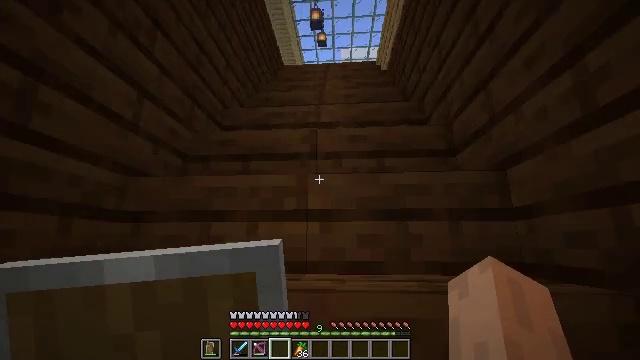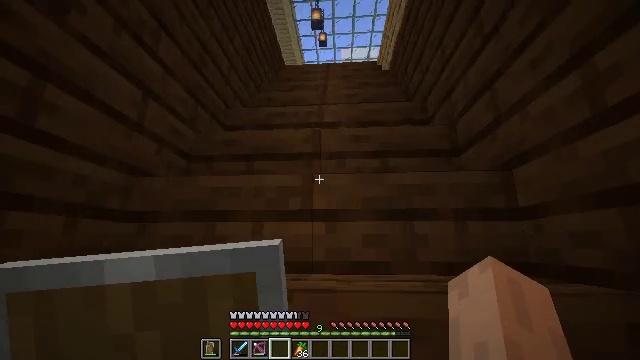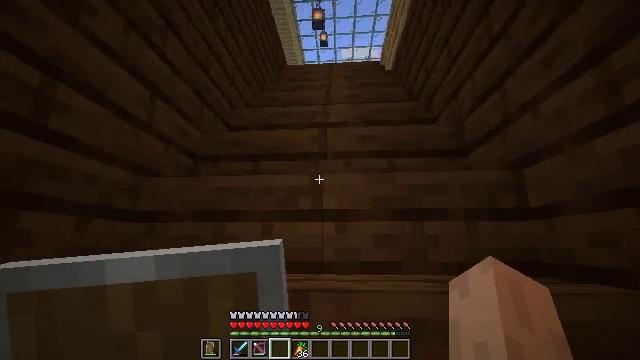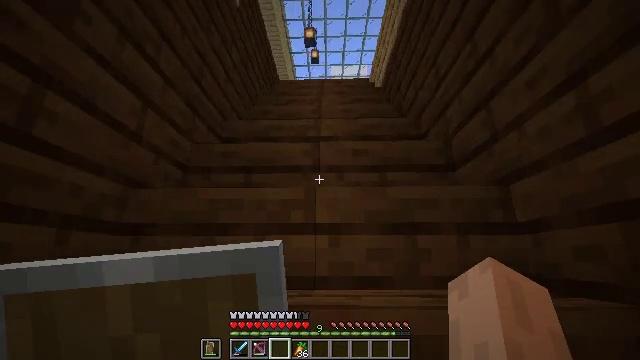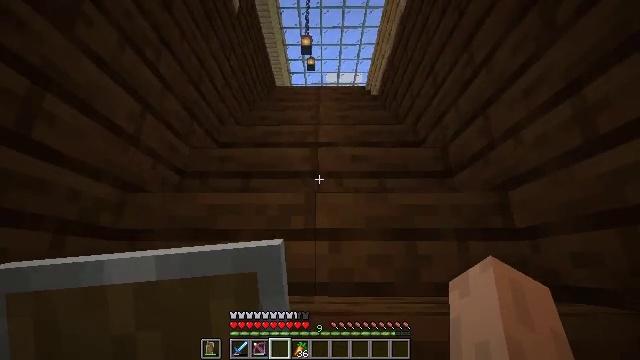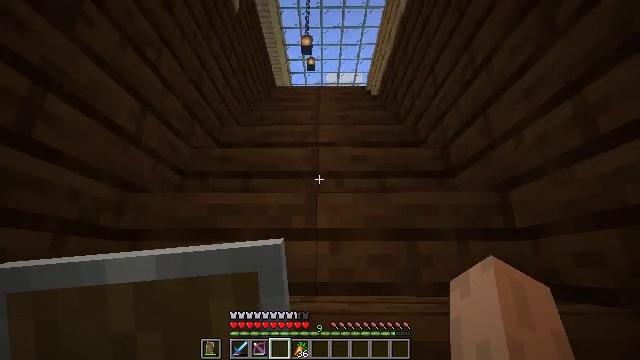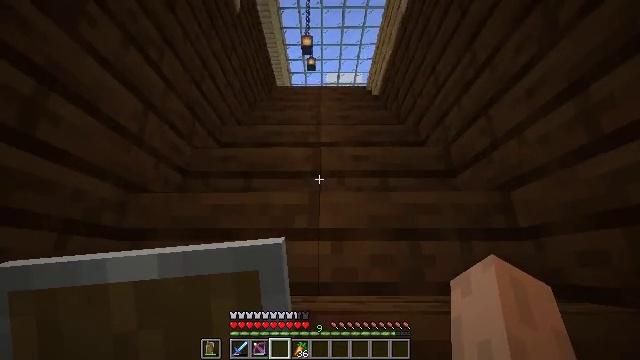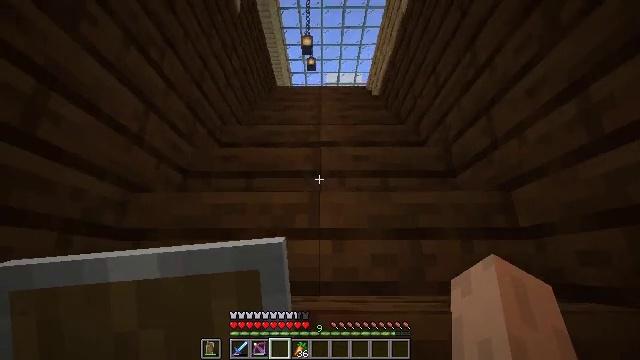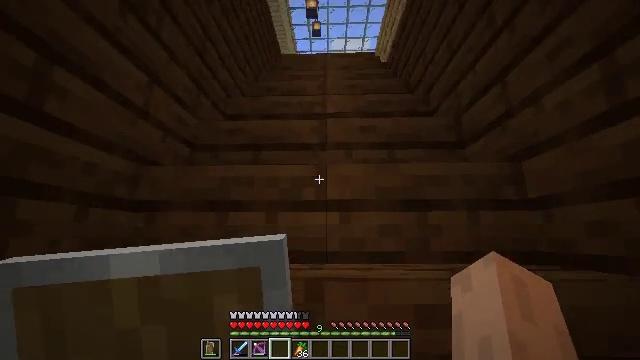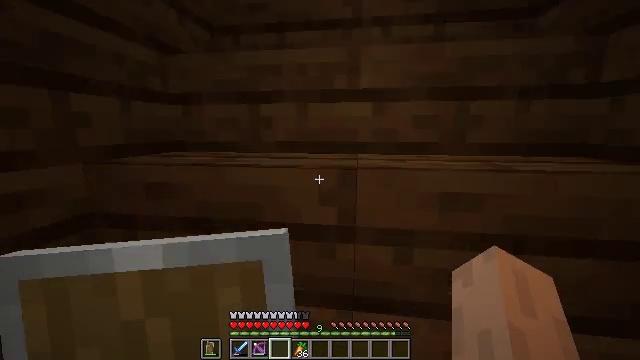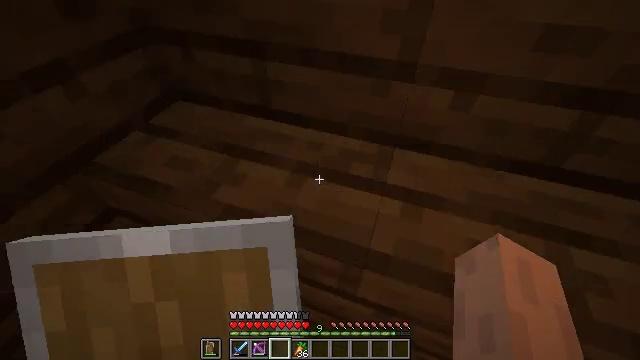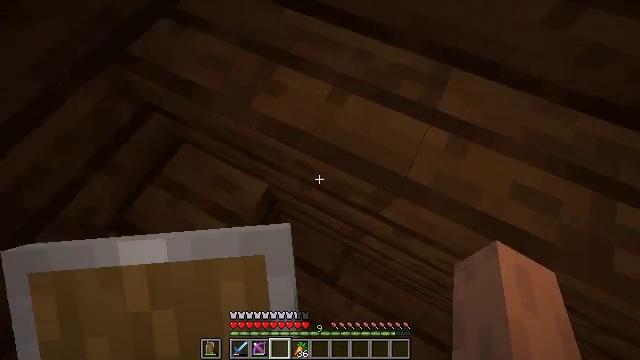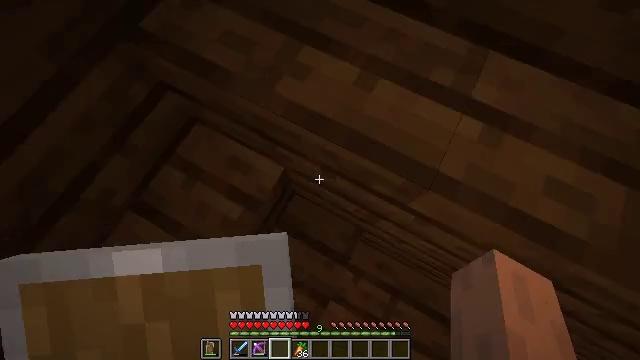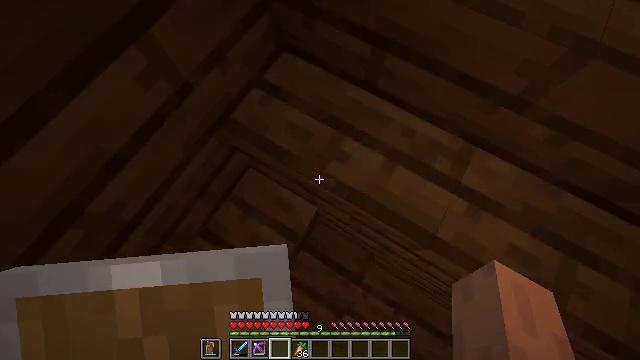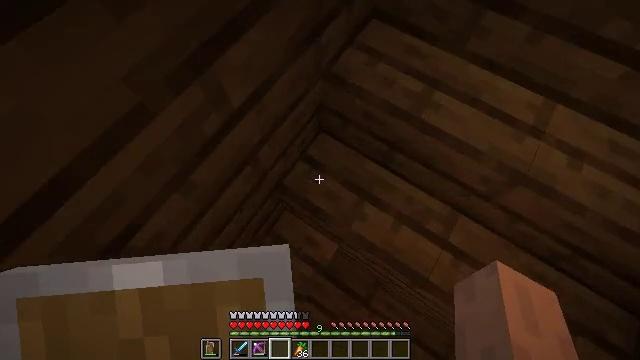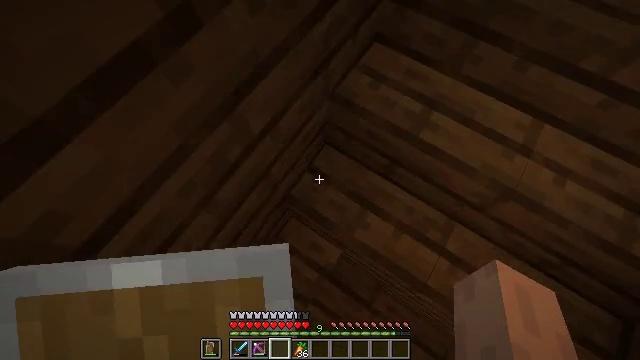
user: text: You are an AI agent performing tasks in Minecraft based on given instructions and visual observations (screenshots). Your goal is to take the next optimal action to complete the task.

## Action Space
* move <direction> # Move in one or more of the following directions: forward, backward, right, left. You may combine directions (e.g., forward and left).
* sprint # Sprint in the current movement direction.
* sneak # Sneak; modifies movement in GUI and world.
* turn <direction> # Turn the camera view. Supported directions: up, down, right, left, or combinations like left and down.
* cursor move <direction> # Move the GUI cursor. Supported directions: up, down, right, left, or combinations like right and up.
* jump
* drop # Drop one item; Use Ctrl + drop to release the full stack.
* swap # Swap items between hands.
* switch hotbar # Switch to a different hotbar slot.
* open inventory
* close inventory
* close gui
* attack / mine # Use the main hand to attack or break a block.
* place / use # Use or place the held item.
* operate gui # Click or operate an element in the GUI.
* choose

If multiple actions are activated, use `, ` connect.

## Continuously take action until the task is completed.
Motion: motion action
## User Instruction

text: Break the existing planks.
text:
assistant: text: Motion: move forward
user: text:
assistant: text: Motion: move forward
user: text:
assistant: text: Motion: move forward, turn right and up
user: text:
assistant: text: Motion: move forward, turn right and up
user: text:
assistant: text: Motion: move forward
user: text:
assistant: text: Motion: move forward
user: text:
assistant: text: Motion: move forward
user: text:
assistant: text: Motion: move forward, turn left and down
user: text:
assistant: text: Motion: move forward, turn left and down
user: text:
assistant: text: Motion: move forward, turn left and down
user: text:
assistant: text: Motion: move forward, turn left and down
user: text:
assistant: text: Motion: move forward, turn left and down
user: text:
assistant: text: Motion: move forward and move left, turn left and up
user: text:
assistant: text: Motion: move forward and move left, turn left and up, jump
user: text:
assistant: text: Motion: move forward and move left, jump
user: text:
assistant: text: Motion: move forward and move left, jump
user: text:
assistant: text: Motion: move forward and move left, jump
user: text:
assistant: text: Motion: move forward and move left, jump
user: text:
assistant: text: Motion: move forward, turn right, jump
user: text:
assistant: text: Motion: move forward, turn right and up, jump
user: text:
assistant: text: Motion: move forward, turn right and up
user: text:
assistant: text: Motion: move forward, turn right and up
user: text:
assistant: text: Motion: move forward, turn right and up
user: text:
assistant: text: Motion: move forward, turn right and up
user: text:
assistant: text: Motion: move forward, turn right and up
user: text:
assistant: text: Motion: move forward, turn up
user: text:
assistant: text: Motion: move forward, turn left and up
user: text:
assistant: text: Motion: move forward, turn left
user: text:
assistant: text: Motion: move forward
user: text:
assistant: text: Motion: move forward